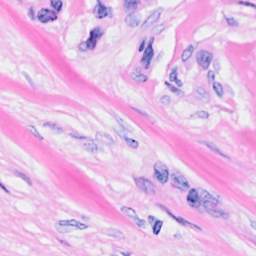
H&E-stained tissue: Breast